Question: I am a newbie on web development, just started learning ajax request and dynamic content creation.
I have no problem in loading and parsing data. After loading data, Dynamically I create multiple rows represent each element of array (response of ajax request):
'''
for(var i=0; i< dicts.length; i++){
var dict = dicts[i];
div_content += "<div id='row' " +
"onclick='callJs("+ dict.get('itemId') +");'>" +
<b>" + dict.get('name').toUpperCase()+ "</b>&nbsp;"+
dict.get('itemId') + "&nbsp;" +
dict.get('active_deals') + " DEAL <br/>" +
dict.get('popularity') + ". POPULAR BRAND <br/>" +
"<img src='resources/list_break.png' /><br/>" +
"</div>";
}
'''
dict.get('itemId') is Long(26 digits) as a string. When I click a row, 'callJs' function fires, but a strange issue happens. My Long as a string becomes a Long, for example :
'''
row id --> 85511111031103236921544356 ,
in function I see, row id --> 8551111103110325e+25
'''
my string turns into a Long, I cannot understand. I also checked that my parser returns right value. I think dynamically created row's click function converts string to long.
'''
function callJs(itemId) {
alert(itemId); // prints 8551111103110325e+25
alert(itemId.toString()); // prints 8551111103110325e+25
}
'''
As you see, in iterator loop, I print itemId of each row, prints right value (85511111031103236921544356):

I could not find any solution anywhere. I wanna pass the id of each row to my function.
Any solution make me so glad..
Thanks in advance..
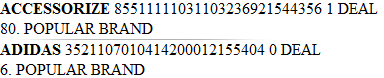
Answer: In this line:
'''
"onclick='callJs("+ dict.get('itemId') +");'>" +
'''
The Html generated will look like this:
'''
"onclick='callJs(11111112222222);'>"
'''
So, 'callJs' is being called with an integer argument.
You need to change the line to be something like this like this:
'''
"onclick='callJs(""+ dict.get('itemId') +"");'>" +
'''
Which will result in this HTML being generated:
'''
"onclick='callJs("11111112222222");'>"
'''
Here, 'callJs' is being called with a string argument.
In general, when generating dynamic HTML, you have to ensure that the HTML formed is correct. Mostly this means checking that you have ''' and '"' characters around data that should be interpreted as a string, and ensuring that these characters do not end up in the wrong place (For instance, in the middle of the string).
There are tools to help you with this. For instance, see <URL> for firefox, or the various inbuilt tools in the other browsers.